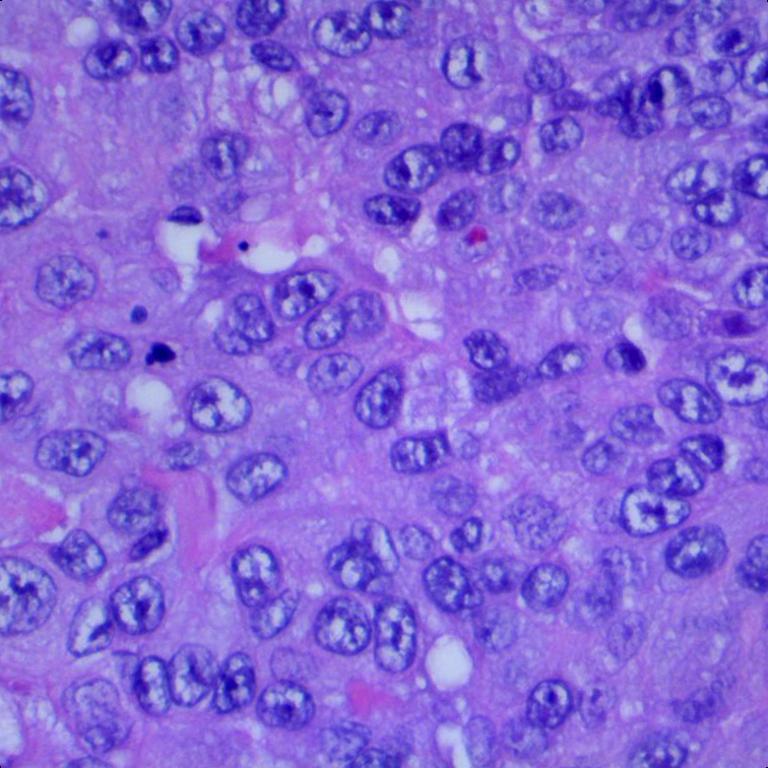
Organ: lung
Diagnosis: squamous carcinomas